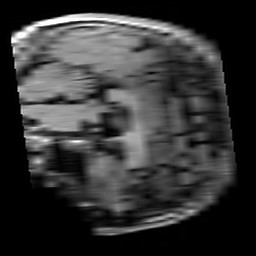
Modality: T1w
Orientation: sagittal
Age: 22
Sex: male
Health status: healthy
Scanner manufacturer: siemens
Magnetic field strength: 3 T
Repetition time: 4.1 s
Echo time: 0.0085 s